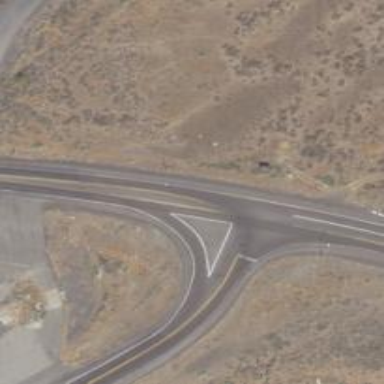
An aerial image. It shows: Primary link highway with asphalt surface.